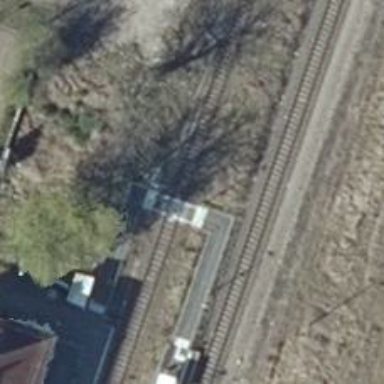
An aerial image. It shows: Railway crossing.